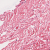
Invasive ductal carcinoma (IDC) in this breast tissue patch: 0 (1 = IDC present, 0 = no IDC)